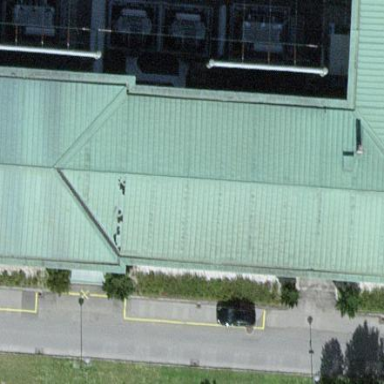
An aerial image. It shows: Industrial building.